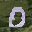
Label: 0